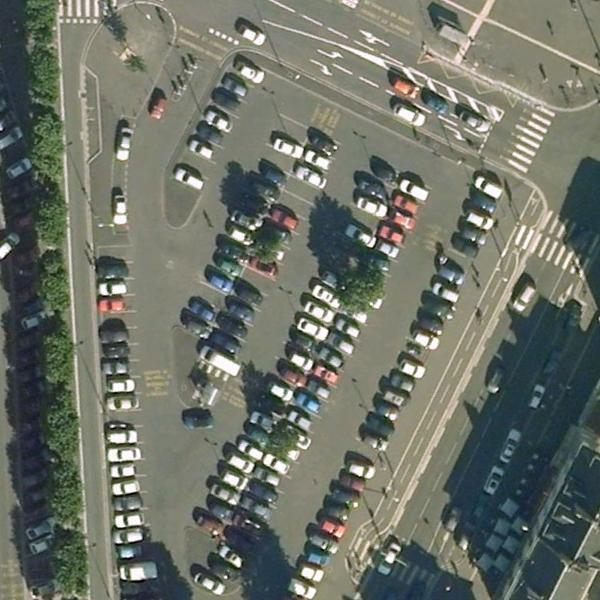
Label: Parking